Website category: sports
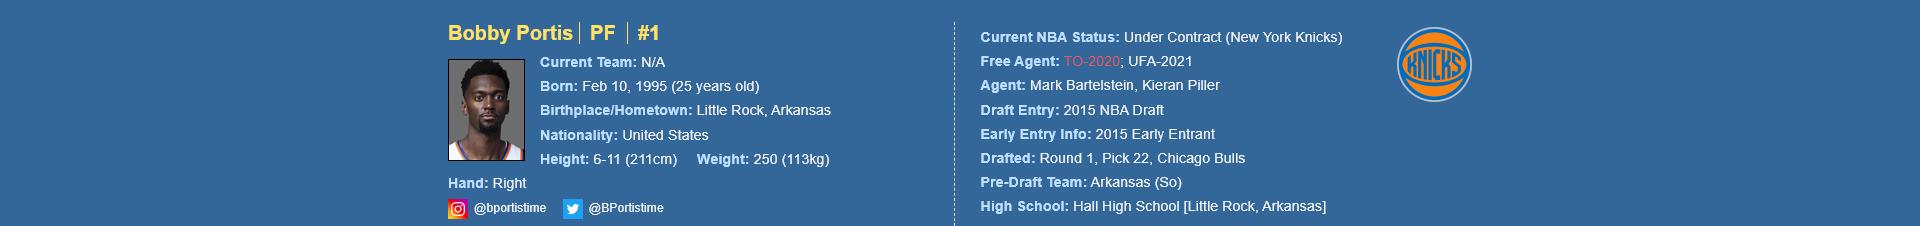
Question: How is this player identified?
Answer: Bobby Portis

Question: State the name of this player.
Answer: Bobby Portis

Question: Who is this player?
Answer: Bobby Portis

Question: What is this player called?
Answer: Bobby Portis

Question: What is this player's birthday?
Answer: Feb 10, 1995

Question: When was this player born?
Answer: Feb 10, 1995

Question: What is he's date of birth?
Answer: Feb 10, 1995

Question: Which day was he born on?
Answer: Feb 10, 1995

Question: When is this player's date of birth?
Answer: Feb 10, 1995

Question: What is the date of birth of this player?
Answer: Feb 10, 1995

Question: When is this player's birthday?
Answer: Feb 10, 1995

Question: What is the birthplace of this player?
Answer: Little Rock, Arkansas

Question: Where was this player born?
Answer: Little Rock, Arkansas

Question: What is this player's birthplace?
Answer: Little Rock, Arkansas

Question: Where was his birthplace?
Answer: Little Rock, Arkansas

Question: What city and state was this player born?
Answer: Little Rock, Arkansas

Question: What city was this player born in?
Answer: Little Rock, Arkansas

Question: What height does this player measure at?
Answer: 6-11 (211cm)

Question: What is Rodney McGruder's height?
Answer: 6-11 (211cm)

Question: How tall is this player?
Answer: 6-11 (211cm)

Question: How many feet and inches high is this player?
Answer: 6-11 (211cm)

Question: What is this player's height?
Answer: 6-11 (211cm)

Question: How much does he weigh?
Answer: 250 (113kg)

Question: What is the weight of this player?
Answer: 250 (113kg)

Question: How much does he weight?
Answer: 250 (113kg)

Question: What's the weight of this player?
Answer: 250 (113kg)

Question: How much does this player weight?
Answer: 250 (113kg)

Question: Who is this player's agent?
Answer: Mark Bartelstein

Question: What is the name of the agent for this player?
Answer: Mark Bartelstein

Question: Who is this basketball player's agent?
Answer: Mark Bartelstein

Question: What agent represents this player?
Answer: Mark Bartelstein

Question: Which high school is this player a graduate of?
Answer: Hall High School

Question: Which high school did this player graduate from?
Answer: Hall High School

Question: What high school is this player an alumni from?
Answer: Hall High School

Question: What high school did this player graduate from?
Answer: Hall High School

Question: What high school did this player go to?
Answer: Hall High School

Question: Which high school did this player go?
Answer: Hall High School